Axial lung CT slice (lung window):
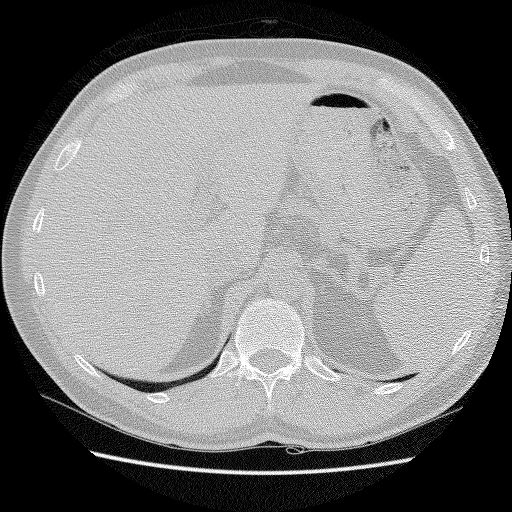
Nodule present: no